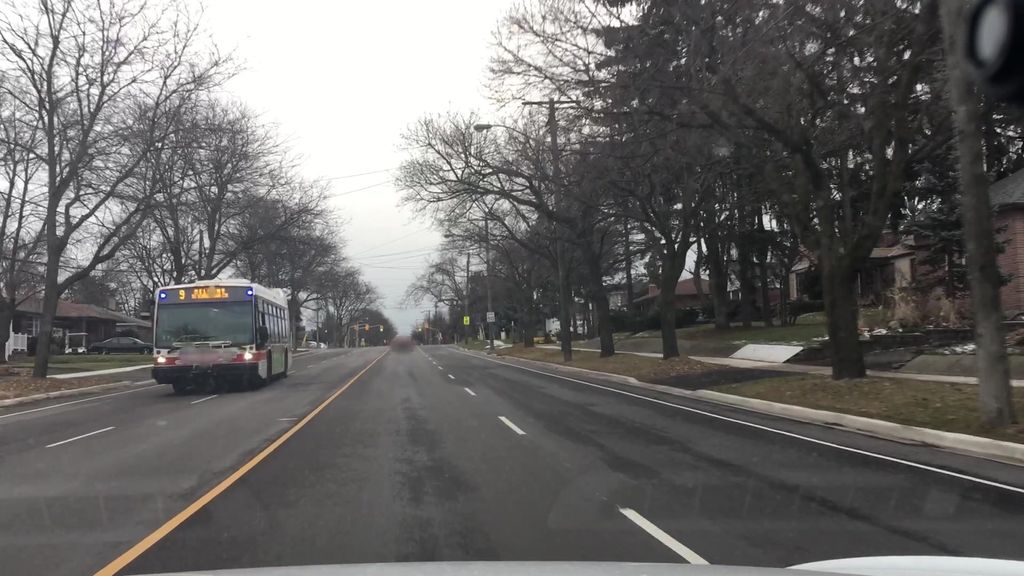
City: toronto